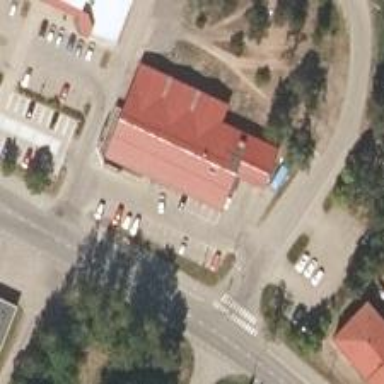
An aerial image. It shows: Supermarket.